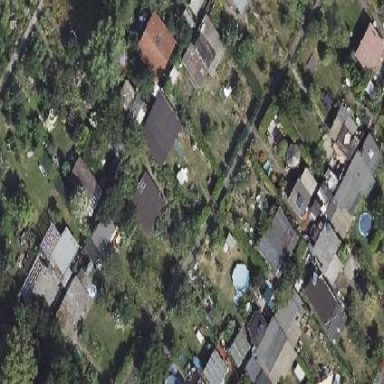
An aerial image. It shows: Area designated for allotments.